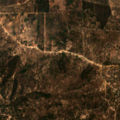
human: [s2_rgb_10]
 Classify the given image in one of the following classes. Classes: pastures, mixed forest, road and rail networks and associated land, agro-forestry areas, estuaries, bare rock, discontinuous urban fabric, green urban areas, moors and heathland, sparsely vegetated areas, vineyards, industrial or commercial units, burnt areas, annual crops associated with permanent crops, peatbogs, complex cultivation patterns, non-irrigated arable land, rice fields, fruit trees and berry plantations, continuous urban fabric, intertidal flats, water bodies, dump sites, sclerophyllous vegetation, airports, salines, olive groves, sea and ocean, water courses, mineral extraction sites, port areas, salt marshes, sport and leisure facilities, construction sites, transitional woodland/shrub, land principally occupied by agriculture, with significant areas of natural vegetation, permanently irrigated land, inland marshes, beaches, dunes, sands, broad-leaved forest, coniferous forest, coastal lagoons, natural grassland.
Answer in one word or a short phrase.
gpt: land principally occupied by agriculture, with significant areas of natural vegetation, broad-leaved forest, mixed forest, transitional woodland/shrub